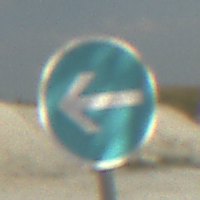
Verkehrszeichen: VorgeschriebeneFahrtrichtungHierLinks
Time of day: MorningAfternoon
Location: Outdoor (Beach)
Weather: PartlyCloudy
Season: NotSpecified
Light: Natural